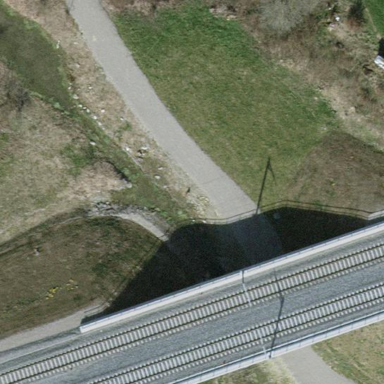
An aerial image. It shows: Man-made bridge.